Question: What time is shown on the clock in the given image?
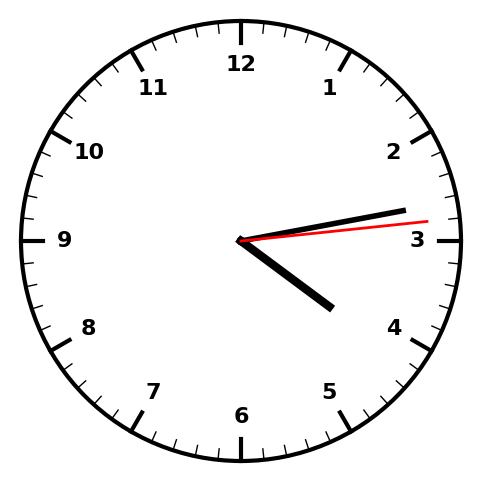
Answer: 04:13:14